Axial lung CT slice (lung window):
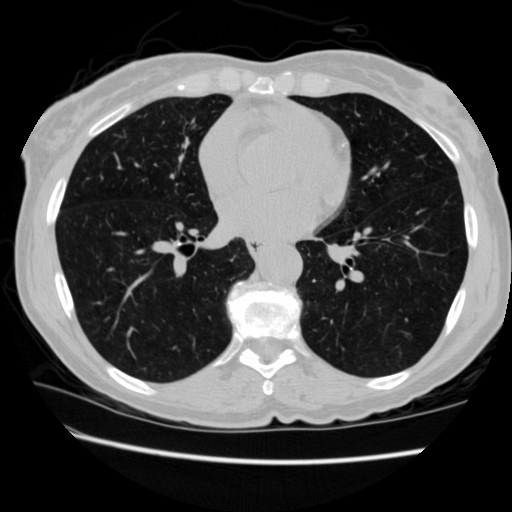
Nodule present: no